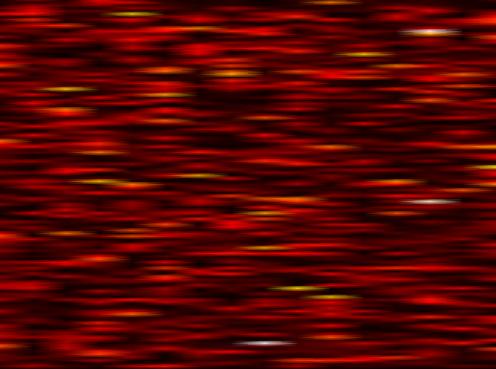
Label: FOFDM